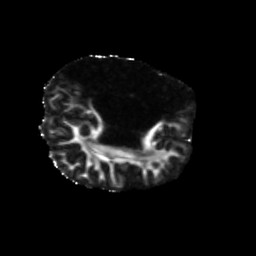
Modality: FA
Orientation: axial
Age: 48
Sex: male
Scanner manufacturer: siemens
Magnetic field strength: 3 T
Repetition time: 5.47 s
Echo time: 0.0854 s